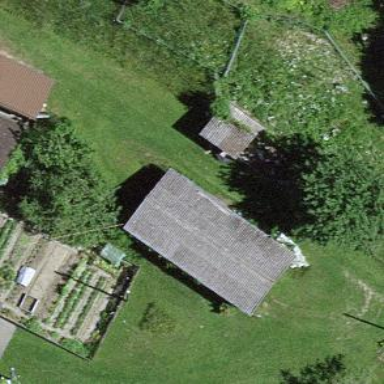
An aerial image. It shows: Shed.